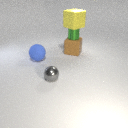
small gray metal sphere to the left of large brown rubber cube